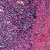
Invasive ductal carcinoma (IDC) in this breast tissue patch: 1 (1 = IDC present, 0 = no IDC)